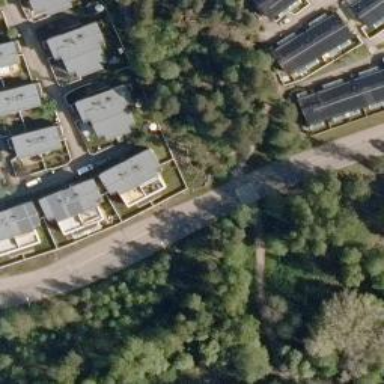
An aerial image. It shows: Path.